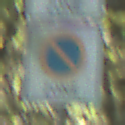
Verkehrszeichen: BeginnEingeschraenktesHalteverbotZone
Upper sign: BeginnZone30
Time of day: Midday
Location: Outdoor (Nature)
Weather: Clear
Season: NotSpecified
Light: Natural